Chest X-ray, PA view. Patient: 28 years old, sex M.
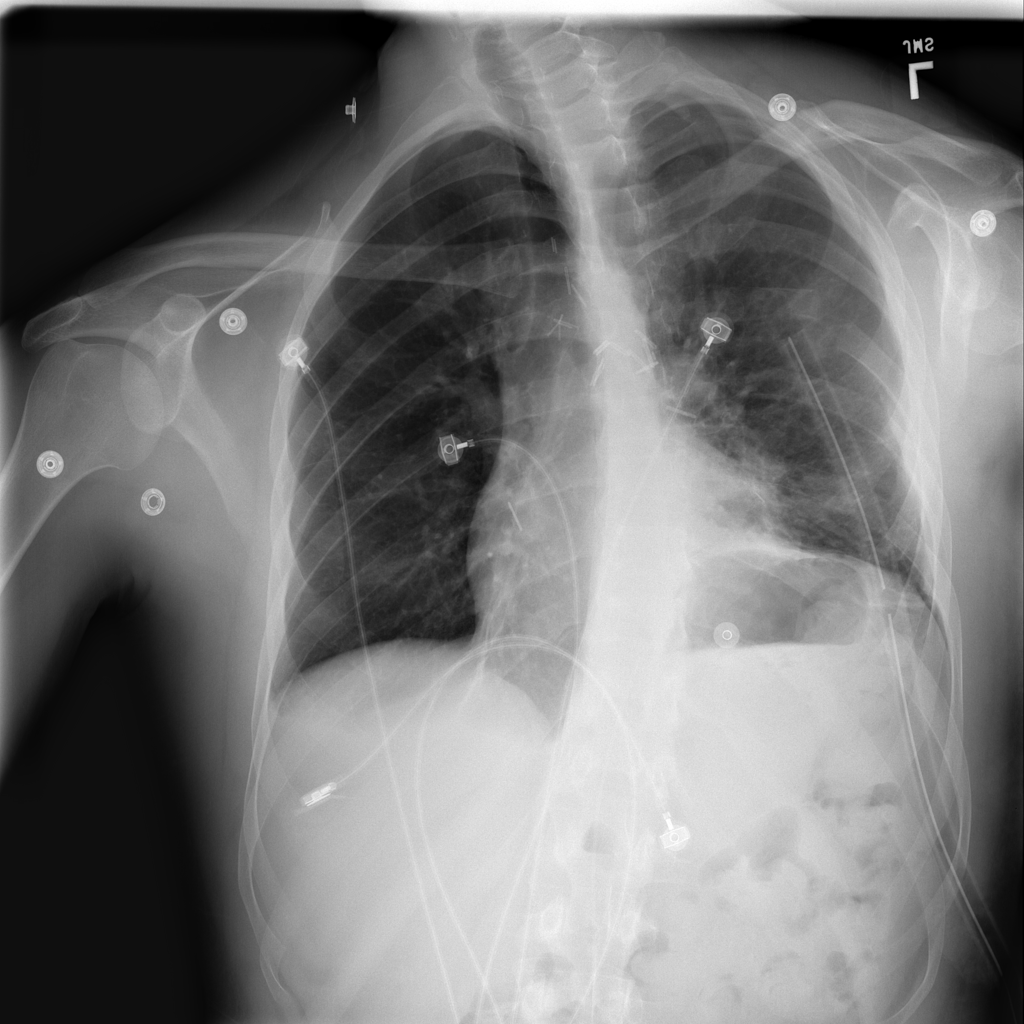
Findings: No Finding